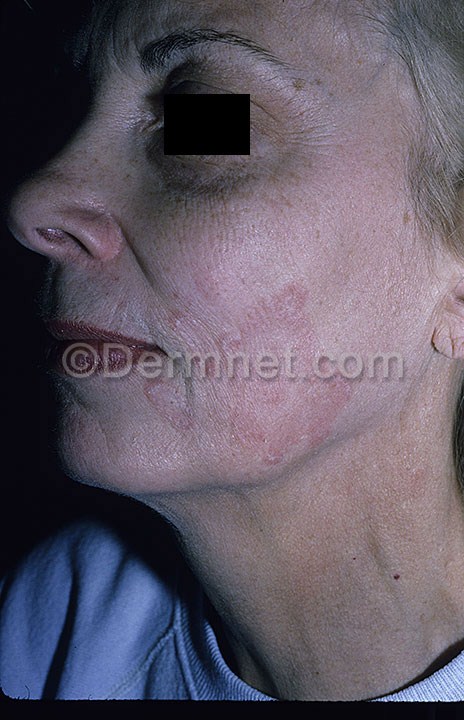
Disease: Tinea Ringworm Candidiasis and other Fungal Infections